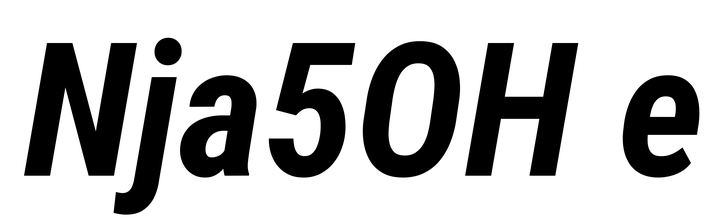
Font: Roboto-Italic_Condensed_Bold_Italic